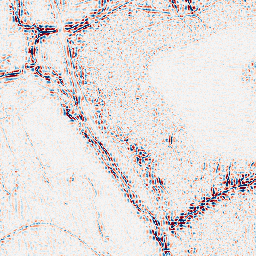
Category: wavelet
Decomposition family: wavelet_dwt
Decomposition parameters: wavelet: db8
level: 2
Upsampling method: lanczos
Upsampling parameters: scale: 8
Upsampling scale: 8